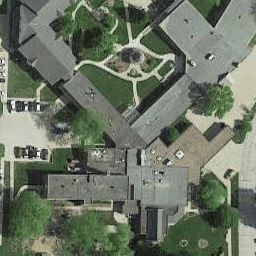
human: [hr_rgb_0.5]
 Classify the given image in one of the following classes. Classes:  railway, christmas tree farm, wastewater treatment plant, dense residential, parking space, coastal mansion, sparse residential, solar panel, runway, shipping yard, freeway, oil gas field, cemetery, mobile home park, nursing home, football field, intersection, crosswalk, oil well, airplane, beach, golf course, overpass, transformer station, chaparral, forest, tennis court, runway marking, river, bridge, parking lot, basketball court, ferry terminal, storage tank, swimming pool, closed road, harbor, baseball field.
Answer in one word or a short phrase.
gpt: nursing home